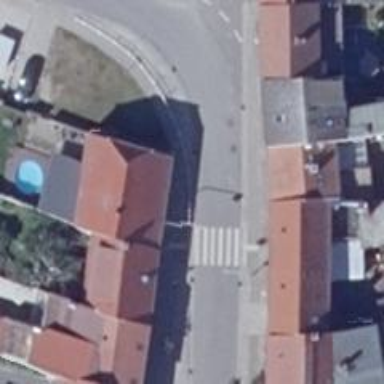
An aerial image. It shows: Uncontrolled zebra crossing on the road.